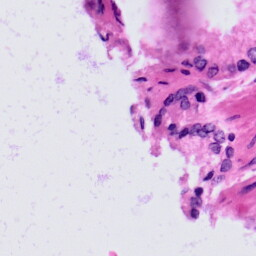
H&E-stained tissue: Prostate